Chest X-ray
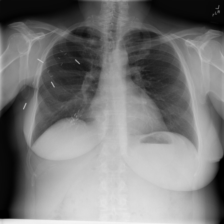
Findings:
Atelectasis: negative
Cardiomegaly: negative
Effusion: negative
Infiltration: negative
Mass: negative
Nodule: negative
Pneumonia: negative
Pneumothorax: negative
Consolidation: negative
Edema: negative
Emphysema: negative
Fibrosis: negative
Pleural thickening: negative
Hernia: negative